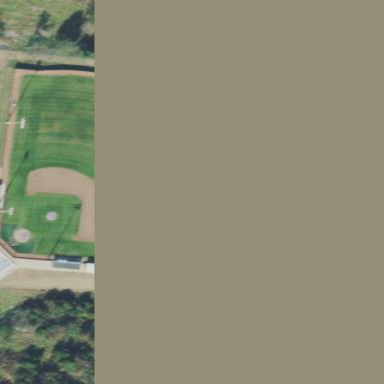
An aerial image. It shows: Grass pitch used for baseball.